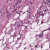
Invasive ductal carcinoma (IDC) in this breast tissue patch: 1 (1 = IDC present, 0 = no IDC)